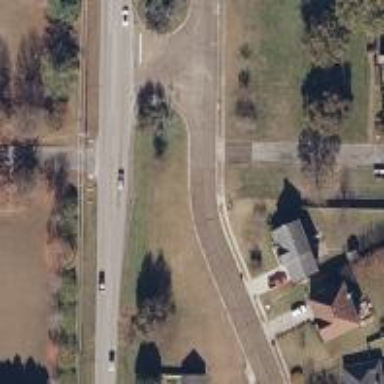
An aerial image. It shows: Residential road with sidewalk on the left.